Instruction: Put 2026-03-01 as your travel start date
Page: home
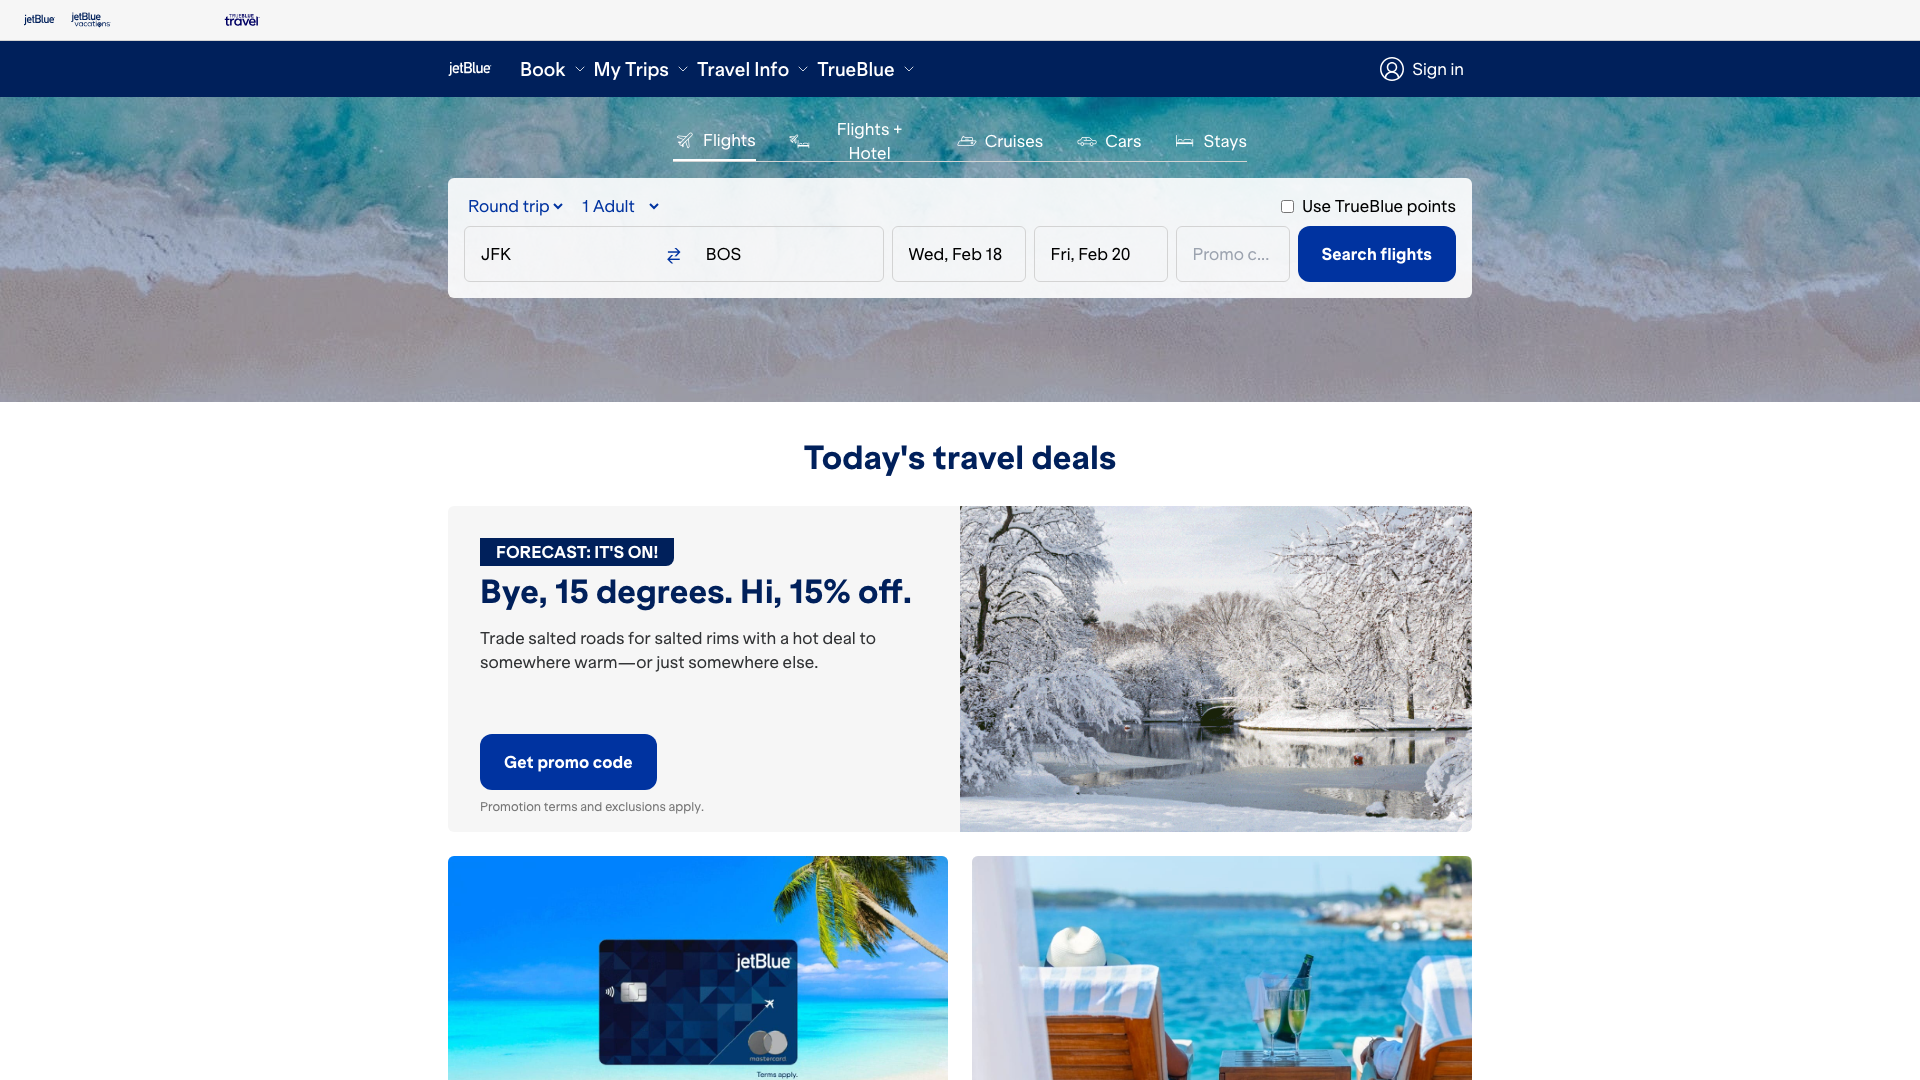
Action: type